Aerial crown-view tile of a tropical tree (Barro Colorado Island, Panama), acquired 20250217:
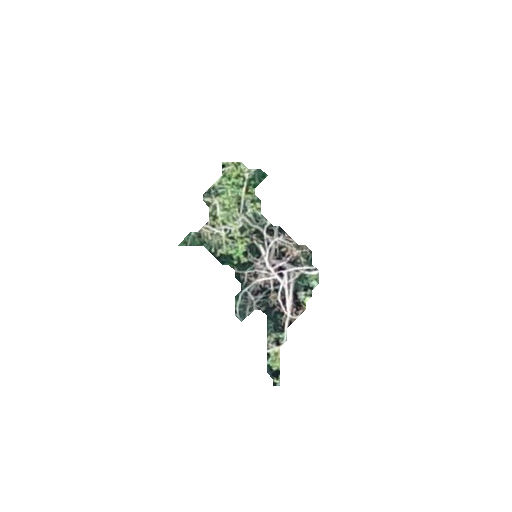
Species: Pourouma bicolor
GBIF accepted scientific name: Pourouma bicolor
Crown area: 17.029 m²